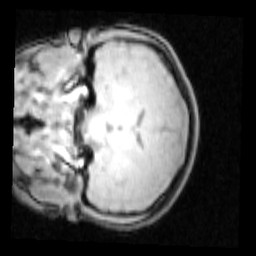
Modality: PDw
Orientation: coronal
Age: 14
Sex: female
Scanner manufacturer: siemens
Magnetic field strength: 3 T
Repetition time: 0.25 s
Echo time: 0.00103 s